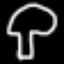
Label: mushroom